Question: I recently moved to WiX for our installer. It seems to work fine, however I am having a small issue with the desktop icon. If I create an Icon, I always get the small Arrow in the left lower corner on the icon.

I use the following code to create the icon. Any idea what I am doing wrong here?
'''
<Component Id="xxx" Guid="{xxx}">
<File Id="filxxx" KeyPath="yes" Source="Application.exe" >
<Shortcut Advertise="no"
Id="MyProductDesktopShortcut"
Directory="DesktopFolder"
Name="My App"
WorkingDirectory="INSTALLDIR"
Description="Application"
Icon = "AppIcon">
<Icon Id="AppIcon" SourceFile="Snowflake.ico" />
</Shortcut>
</File>
</Component>
'''
Thanks,
Erik
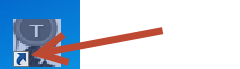
Answer: Wix or any installer tool have nothing to do with that arrow unfortunately, it's a Windows "feature" to be able to distinguish shortcuts.
So you are not doing anything wrong, your setup is just fine.
But if you want to get rid of it on your computer then open regedit, go to HKEY_CLASSES_ROOT > lnkfile, delete IsShortcut registry value and restart.